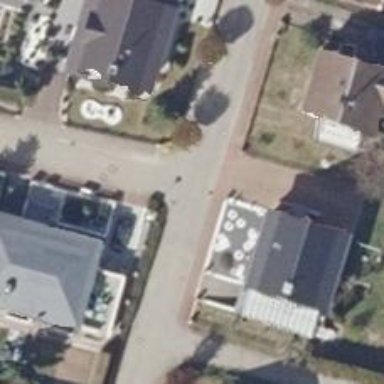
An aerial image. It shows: Paved residential road.